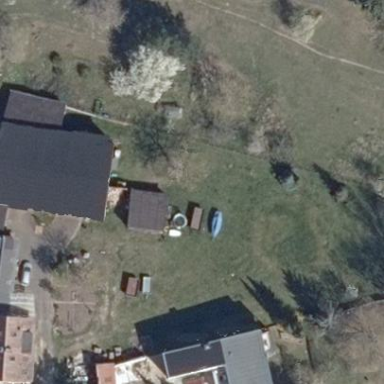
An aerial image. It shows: Garden area with grassland.